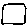
Label: square